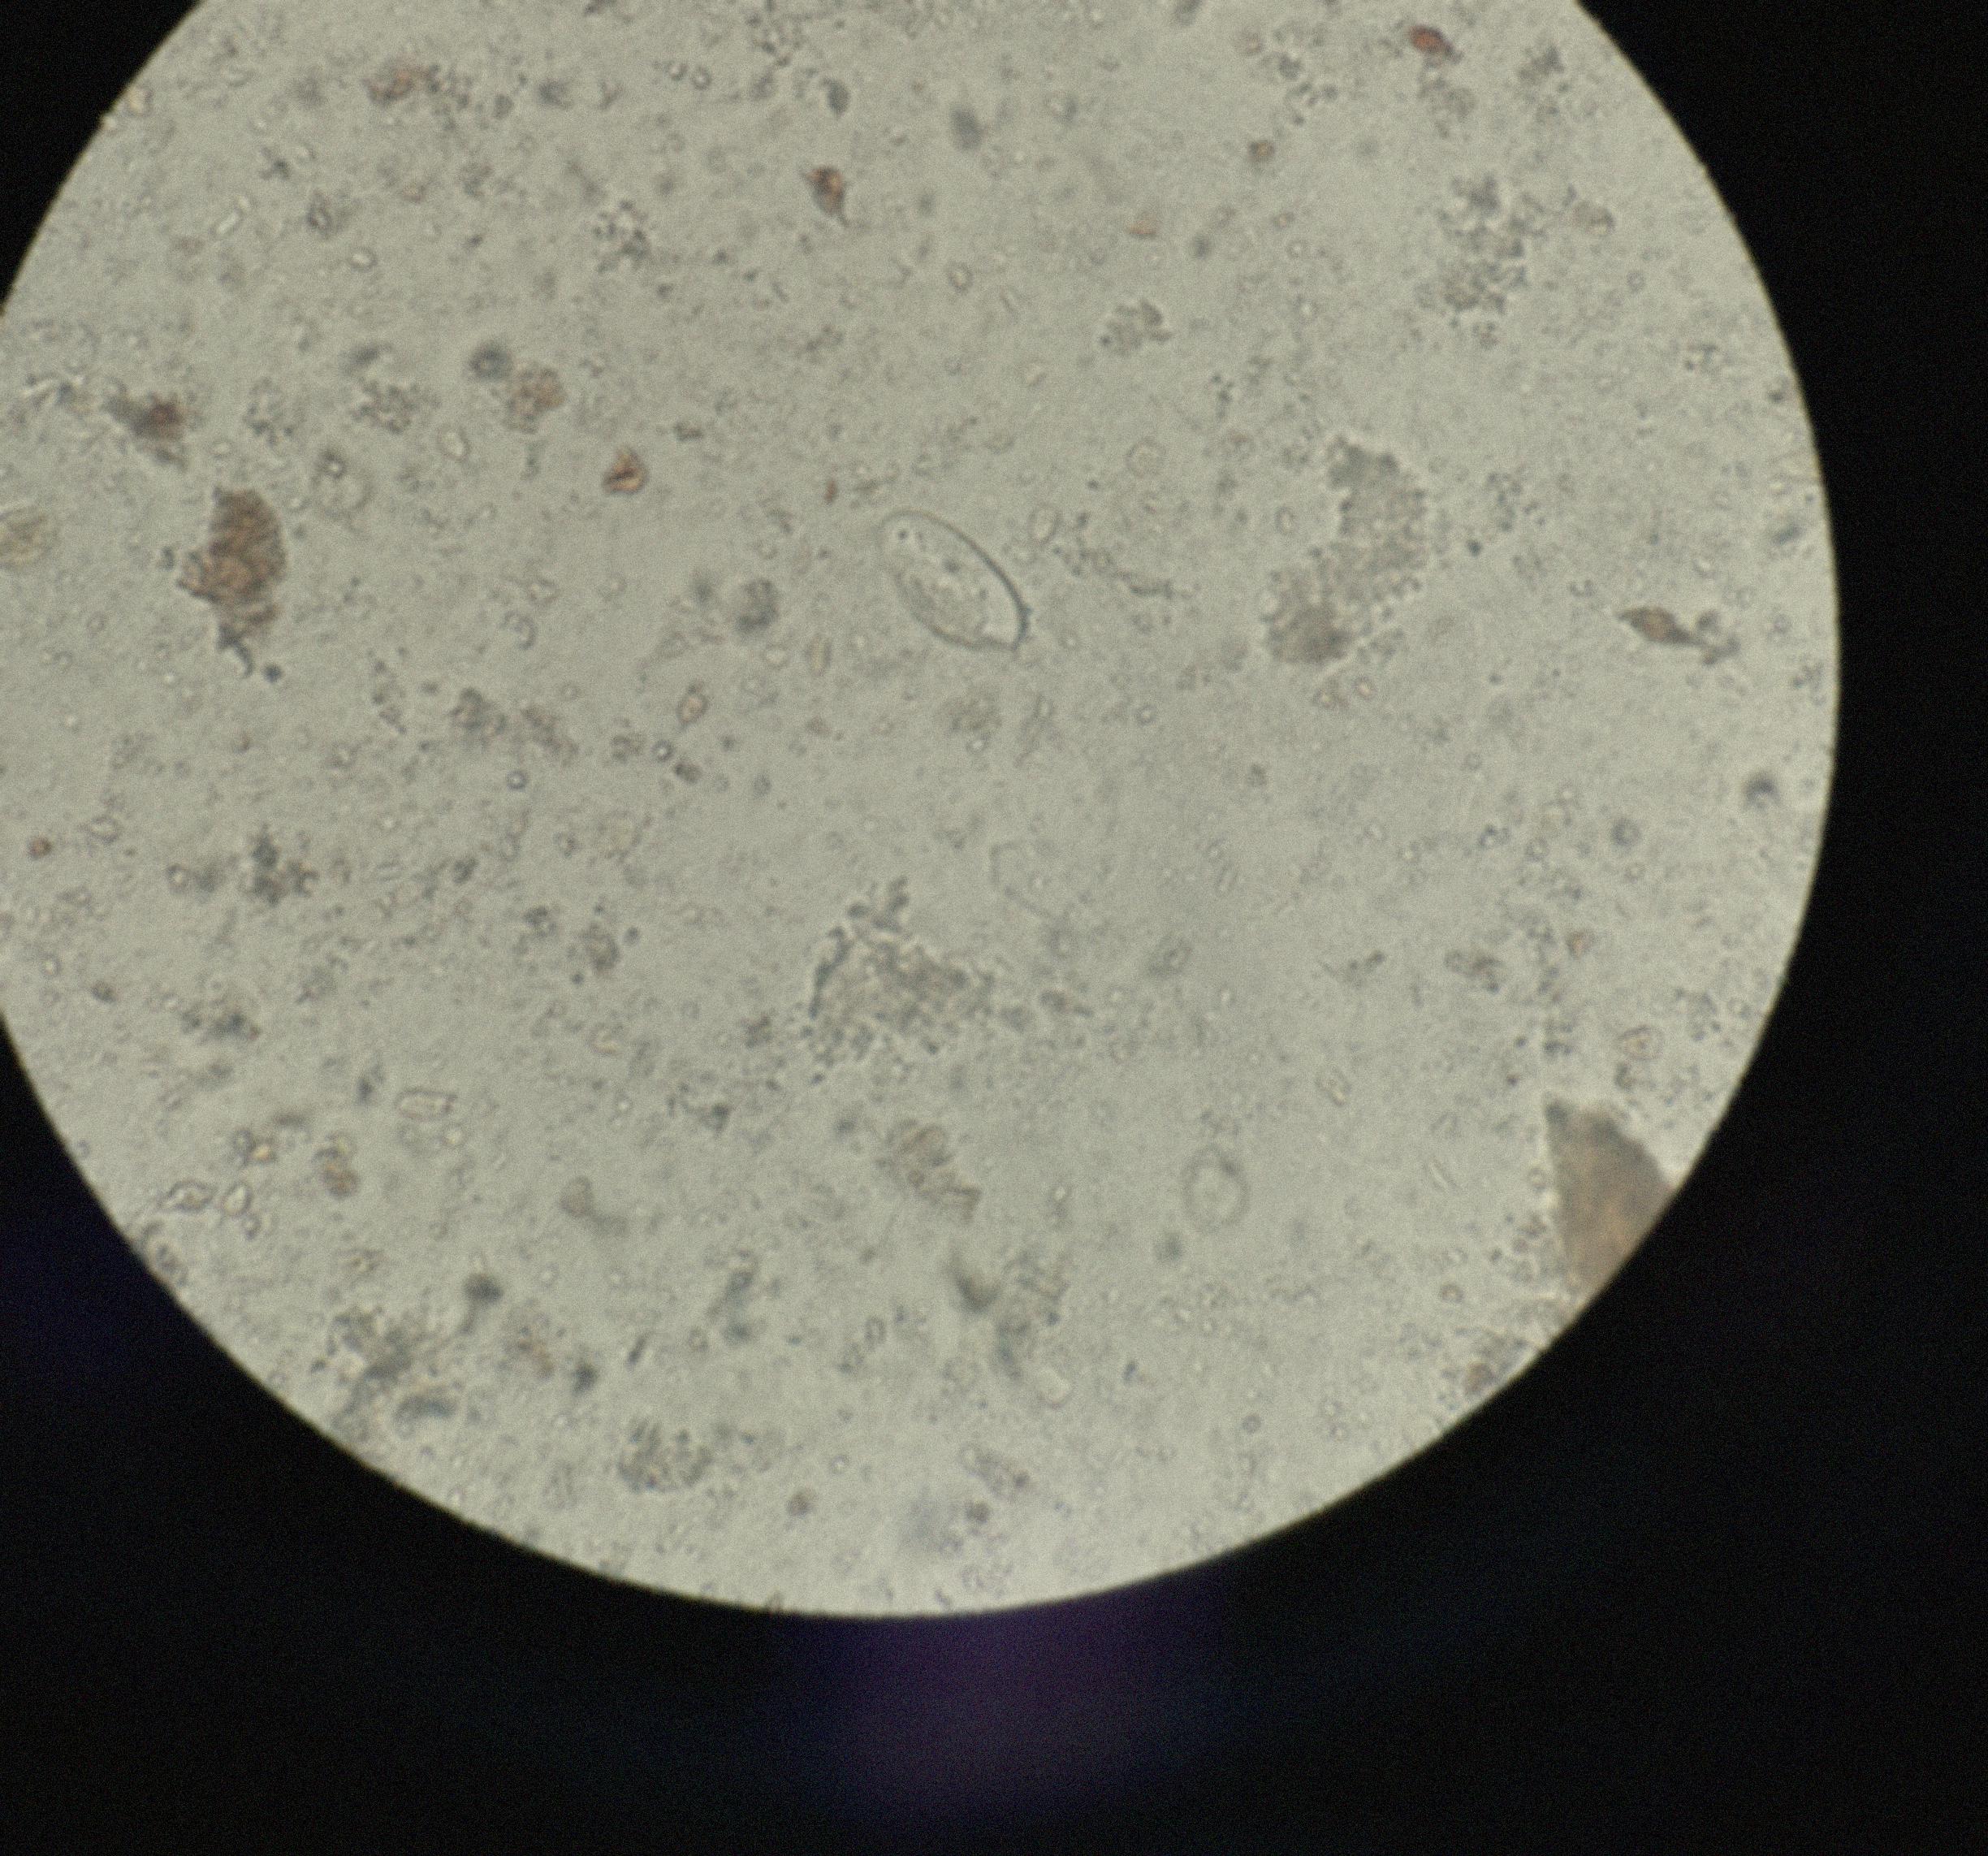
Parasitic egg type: Enterobius vermicularis